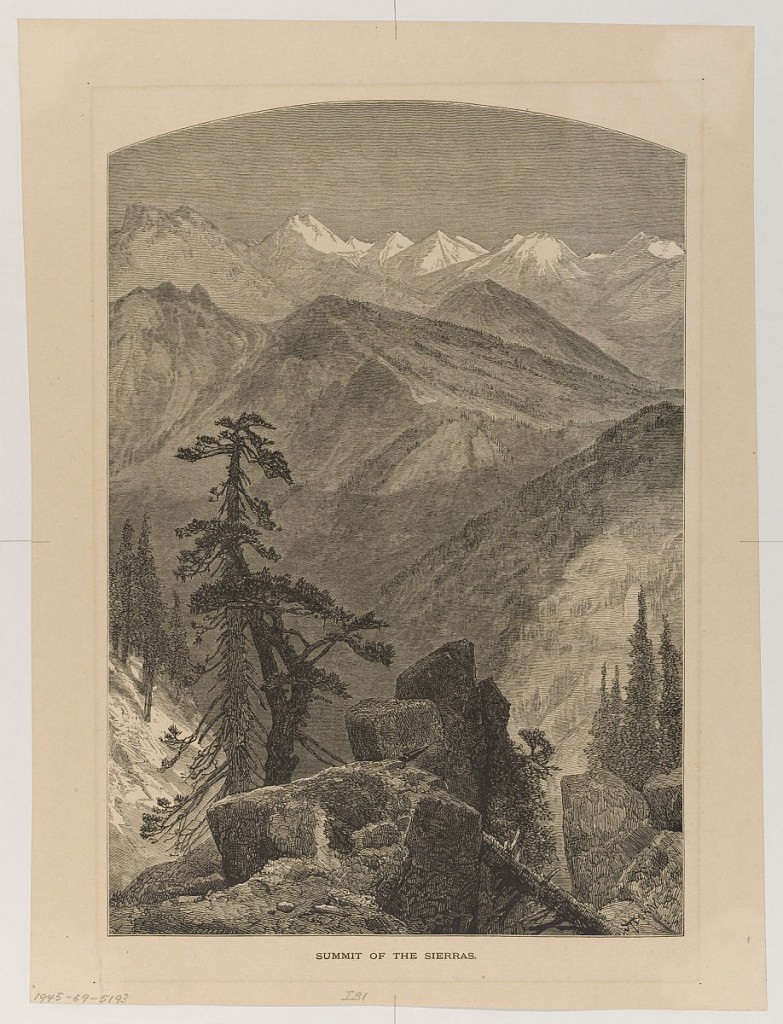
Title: Summit of the Sierras
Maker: Thomas Moran, American, b. Britain, 1837–1926
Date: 1874
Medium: Wood engraving on cream wove paper
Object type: Print
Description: View of mountainous landscape with snowy peaks in background, pine trees in middle ground, and rock formations in foreground.